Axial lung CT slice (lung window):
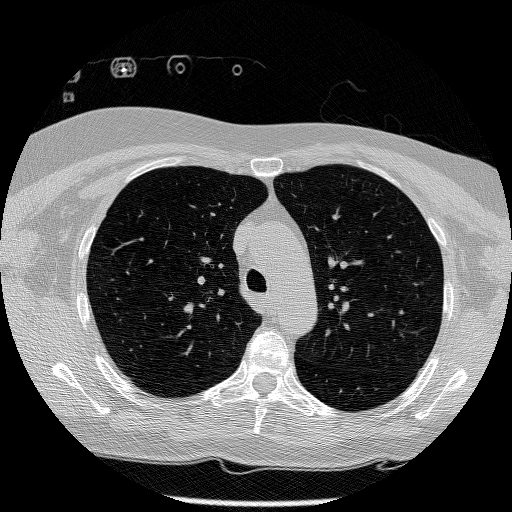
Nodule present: no